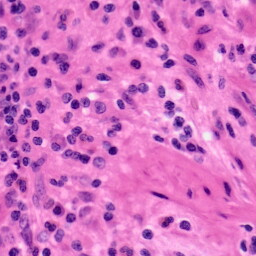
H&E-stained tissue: Colon